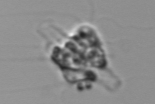
Label: Leptocylindrus_mediterraneus